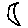
Label: moon